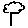
Label: tree